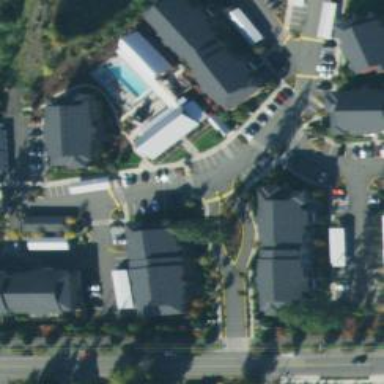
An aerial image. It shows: Apartment building.